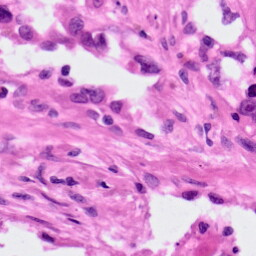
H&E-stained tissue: Lung